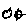
Label: circle